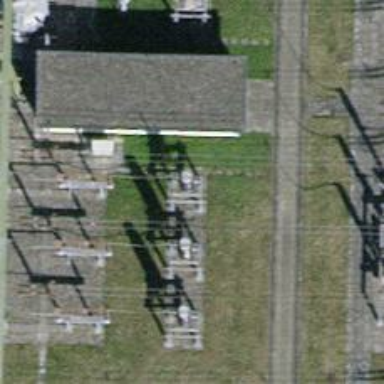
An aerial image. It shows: Insulator used in power equipment.